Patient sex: M
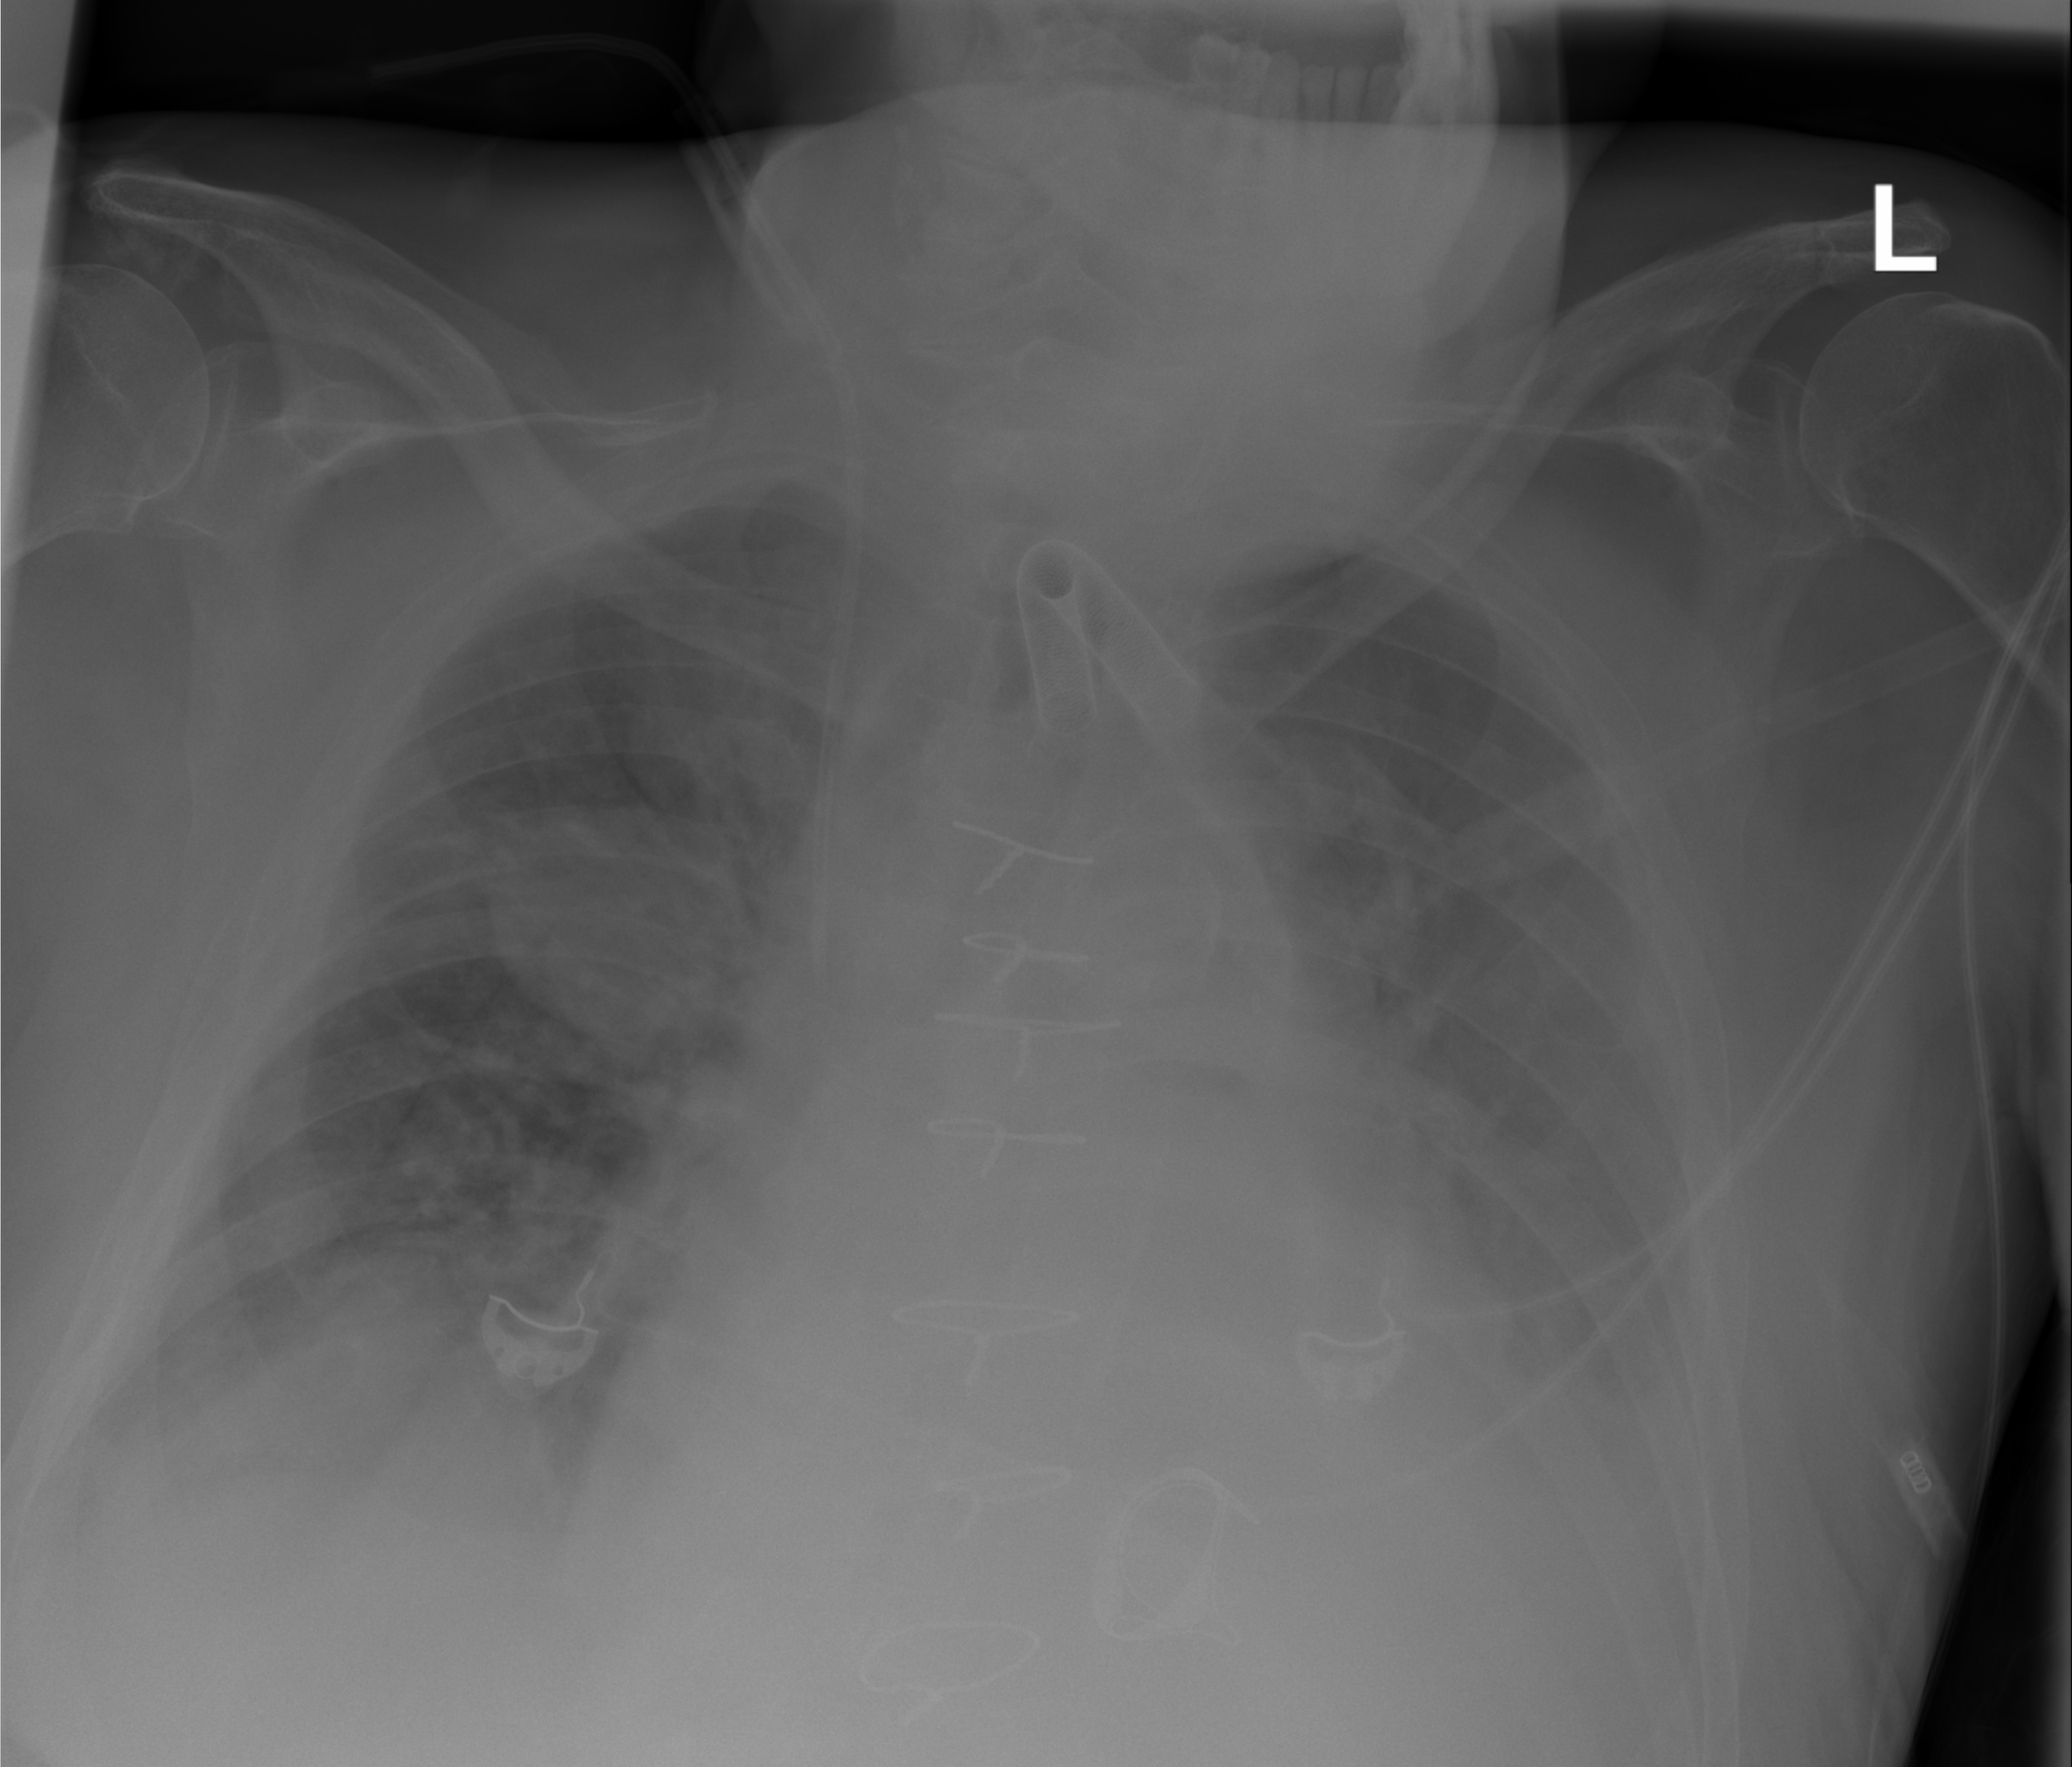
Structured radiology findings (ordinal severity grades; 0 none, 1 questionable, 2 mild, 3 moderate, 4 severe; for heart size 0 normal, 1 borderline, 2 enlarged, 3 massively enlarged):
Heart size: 2
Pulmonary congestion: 2
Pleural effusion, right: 2
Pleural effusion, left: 3
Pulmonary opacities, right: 0
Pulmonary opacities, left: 0
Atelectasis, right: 0
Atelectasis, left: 2